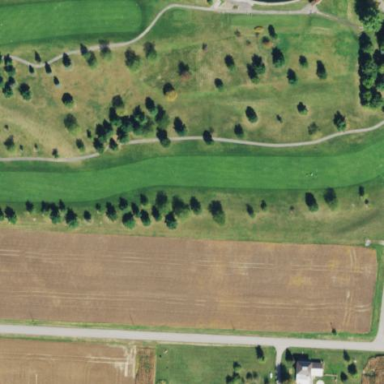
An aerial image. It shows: Scenic golf fairway.